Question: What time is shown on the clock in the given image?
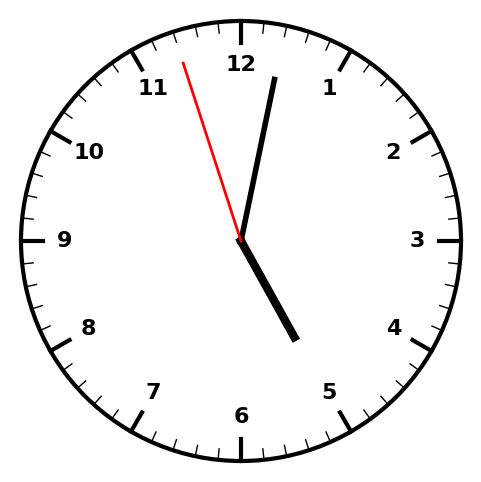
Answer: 05:01:57